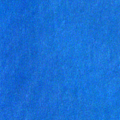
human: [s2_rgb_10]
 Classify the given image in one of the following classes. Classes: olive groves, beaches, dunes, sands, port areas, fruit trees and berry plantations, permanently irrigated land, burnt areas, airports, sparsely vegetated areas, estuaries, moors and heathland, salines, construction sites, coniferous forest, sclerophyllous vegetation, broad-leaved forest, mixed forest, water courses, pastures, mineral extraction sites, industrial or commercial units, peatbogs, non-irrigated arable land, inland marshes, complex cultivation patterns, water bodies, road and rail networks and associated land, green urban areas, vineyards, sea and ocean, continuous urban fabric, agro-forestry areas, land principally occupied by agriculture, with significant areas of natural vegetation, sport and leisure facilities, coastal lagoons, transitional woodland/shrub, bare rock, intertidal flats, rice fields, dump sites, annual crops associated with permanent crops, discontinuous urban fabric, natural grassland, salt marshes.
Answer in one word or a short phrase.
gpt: sea and ocean